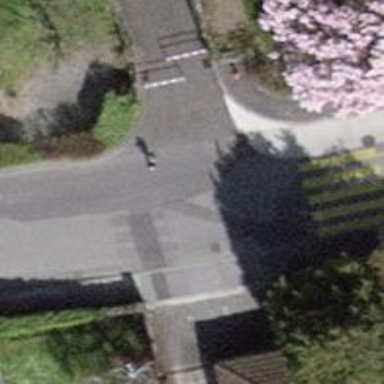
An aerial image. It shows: Zebra crossing on the road.